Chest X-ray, AP view. Patient: 49 years old, sex M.
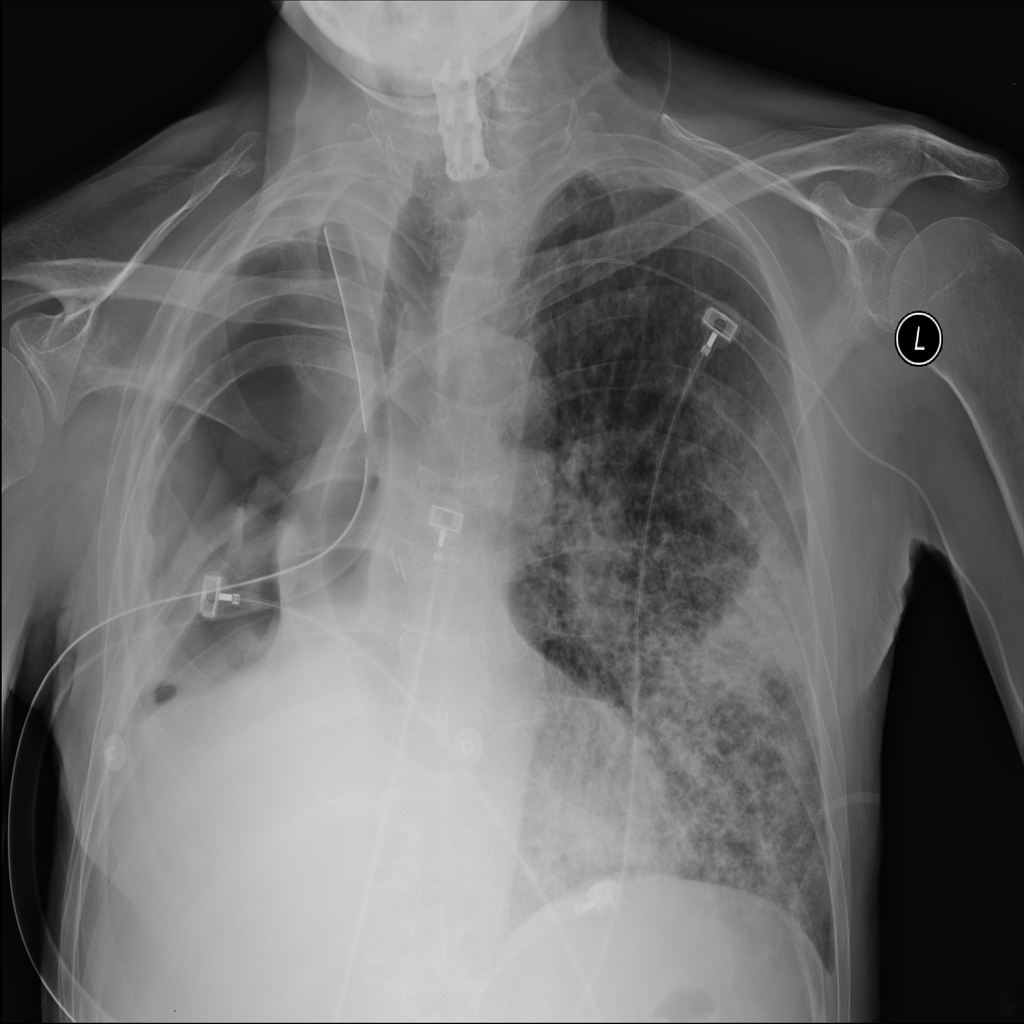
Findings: Infiltration